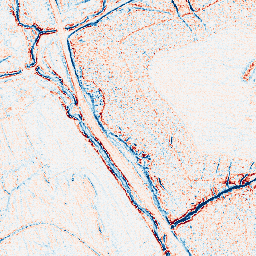
Category: edge_preserving
Decomposition family: anisotropic_diffusion
Decomposition parameters: iterations: 5
kappa: 50
gamma: 0.1
Upsampling method: area
Upsampling parameters: scale: 2
Upsampling scale: 2